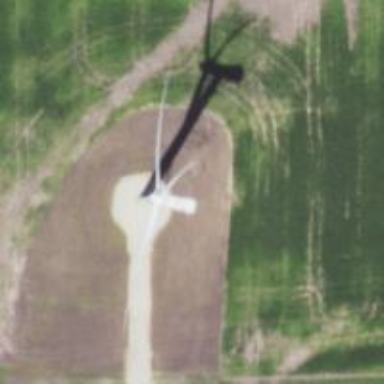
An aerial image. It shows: Wind generator powered by wind turbines of horizontal axis type. It is manufactured by Vestas.